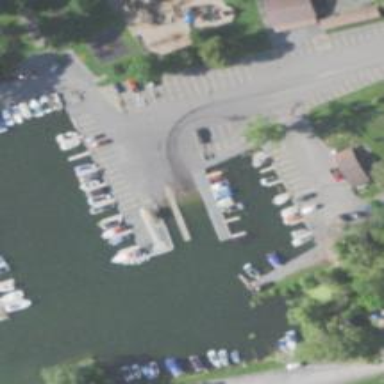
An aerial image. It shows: Slipway on leisure land.